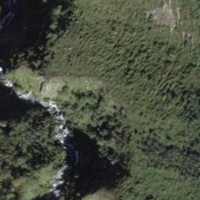
EUNIS habitat code: 32
Species observed at this site:
Prunella modularis